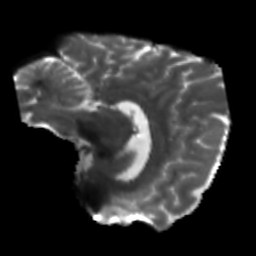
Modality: T2w
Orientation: sagittal
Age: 42
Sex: male
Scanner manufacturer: siemens
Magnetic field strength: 3 T
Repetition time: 5.47 s
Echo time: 0.0854 s